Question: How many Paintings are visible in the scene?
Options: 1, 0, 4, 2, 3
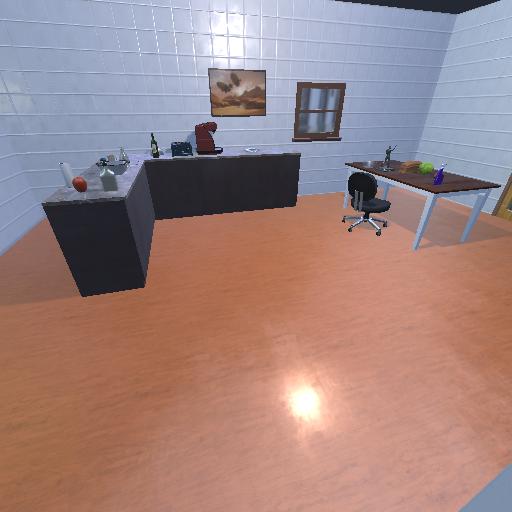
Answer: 1